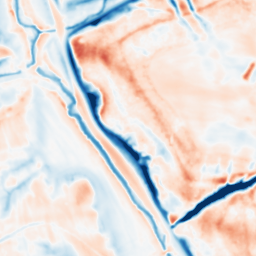
Category: multiscale
Decomposition family: dog_multiscale
Decomposition parameters: sigma_ratio: 2
n_scales: 3
base_sigma: 1
Upsampling method: quartic
Upsampling parameters: scale: 2
Upsampling scale: 2